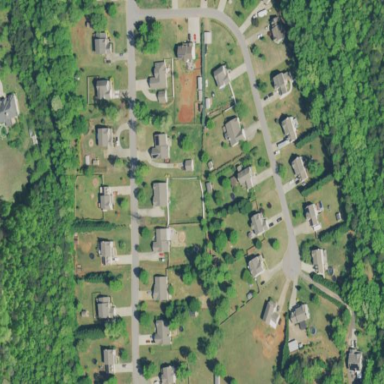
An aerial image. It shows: Residential area within neighborhood.